Question: I have a folder with 'n' grayscale 48*48 images.
I want to extract pixel values of each image apart and save it in a seperate text file (I'll have 'n' text files).
I have tried this :
'''
from PIL import Image
import numpy as np
im = Image.open('a.png')
pixels = list(im.getdata())
width, height = im.size
pixels = [pixels[i * width:(i + 1) * width] for i in xrange(height)]
np.savetxt("pixel_data.txt", pixels, delimiter=" ")
'''
But I'm getting values like this: '1.460000000000000000e+02' '1.500000000000000000e+02' '1.520000000000000000e+02'.
I want to have 48 columns x 48 lines in every text file with pixel values between 0-255.
Sample image:

How can I do this with python?
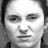
Answer: Those numbers are correct. You are using the 'np.savetxt' method which converts the numbers to scientific notation by default. To save them as ints I believe you would do:
'''
np.savetxt("pixel_data.txt", pixels, fmt='%d', delimiter=" ")
'''